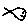
Label: fish